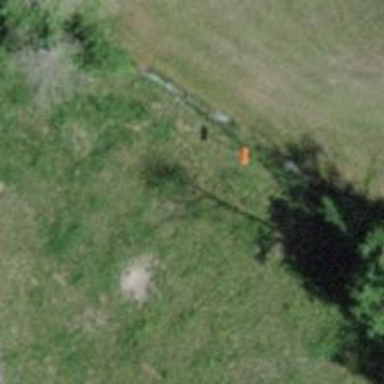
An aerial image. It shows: Pole supporting roof covering pipeline marker.